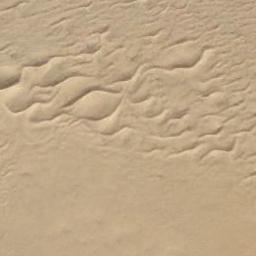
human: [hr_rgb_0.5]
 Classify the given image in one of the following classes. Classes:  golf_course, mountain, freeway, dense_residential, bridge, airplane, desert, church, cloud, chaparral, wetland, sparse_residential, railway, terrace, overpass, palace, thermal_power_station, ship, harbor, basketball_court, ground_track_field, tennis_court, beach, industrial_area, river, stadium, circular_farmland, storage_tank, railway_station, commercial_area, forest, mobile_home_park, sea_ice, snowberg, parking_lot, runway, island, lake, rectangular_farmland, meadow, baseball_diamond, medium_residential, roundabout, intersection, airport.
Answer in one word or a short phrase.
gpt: desert